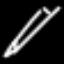
Label: pencil